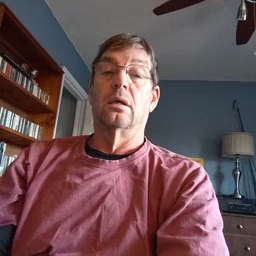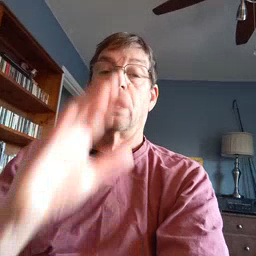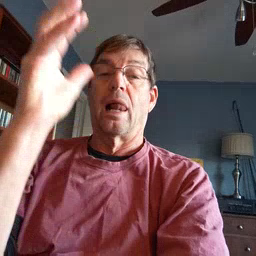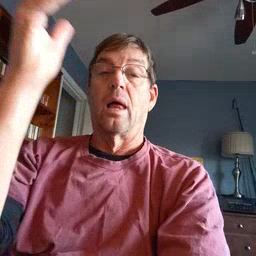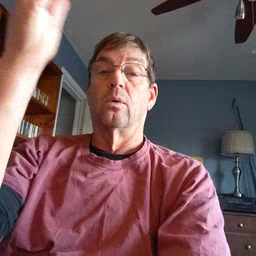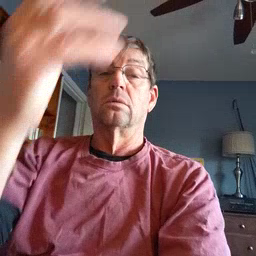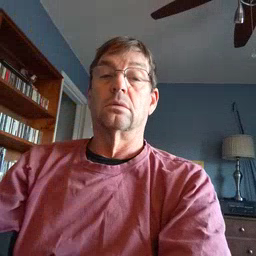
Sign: cloud